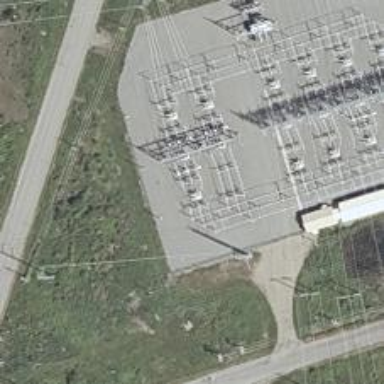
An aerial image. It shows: Switch for power supply.